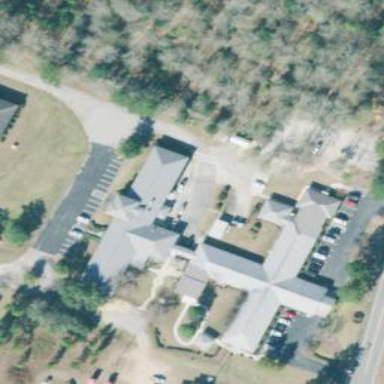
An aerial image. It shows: Nursing home.